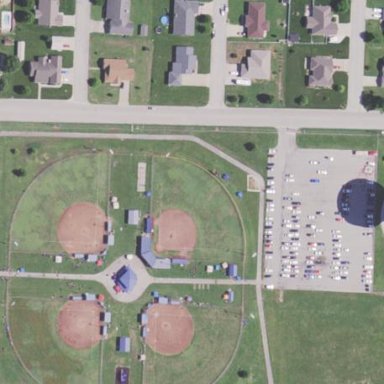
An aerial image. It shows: Baseball pitch for leisure land.